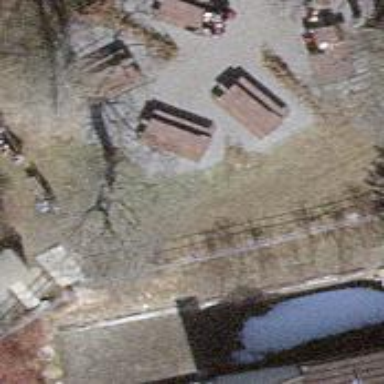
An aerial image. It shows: Picnic table located in leisure land area.